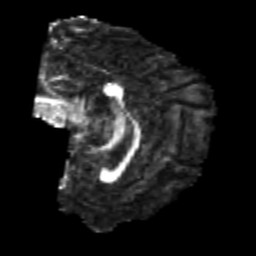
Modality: FA
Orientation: sagittal
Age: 22
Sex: male
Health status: healthy
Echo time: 0.074 s